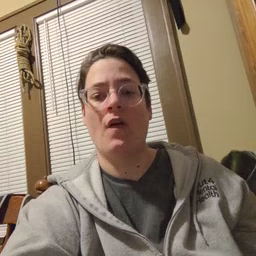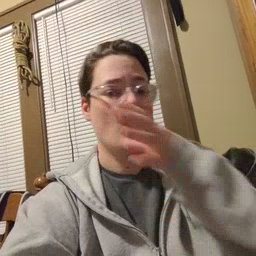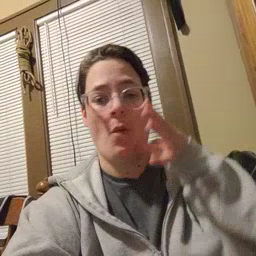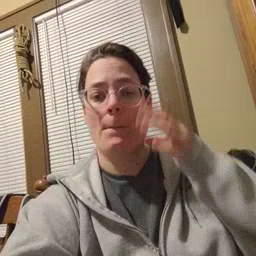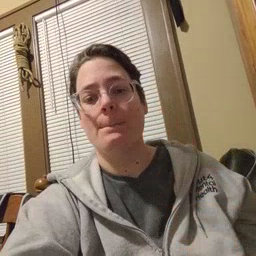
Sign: farm